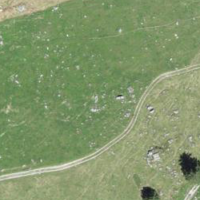
EUNIS habitat code: 24
Species observed at this site:
Caltha palustris